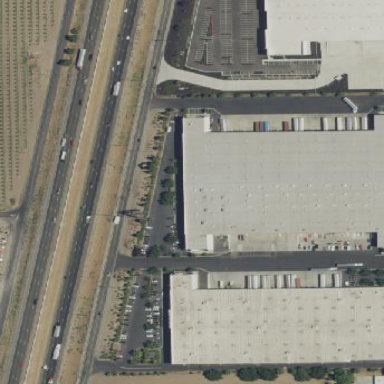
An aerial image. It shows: Warehouse building.